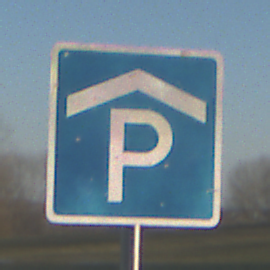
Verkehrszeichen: Parkhaus
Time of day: MorningAfternoon
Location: Outdoor (Nature)
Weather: Clear
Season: Winter
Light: Natural